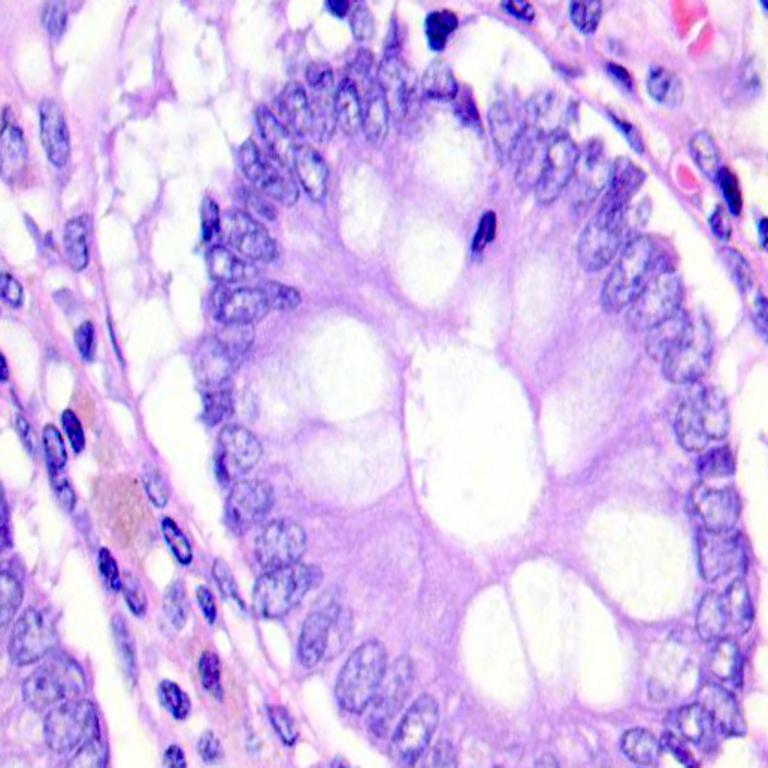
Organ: colon
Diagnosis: benign